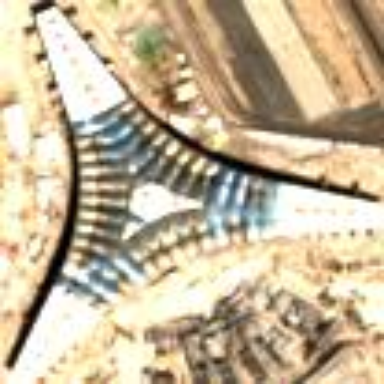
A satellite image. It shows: View of airport terminal.